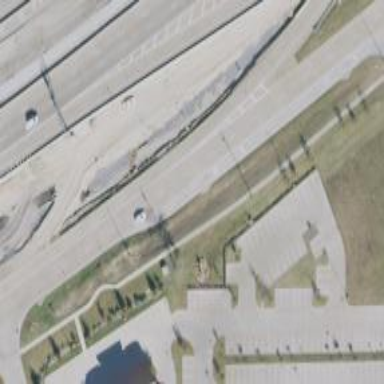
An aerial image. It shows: Secondary road with frontage road.